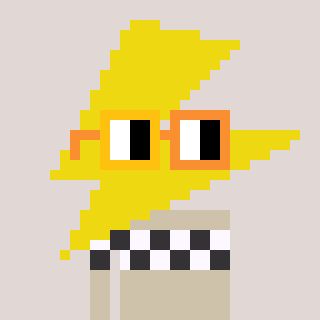
a pixel art character with square yellow and orange glasses, a lightning bolt-shaped head and a bege-colored body on a warm background